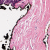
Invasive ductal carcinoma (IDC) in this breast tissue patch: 0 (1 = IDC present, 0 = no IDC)